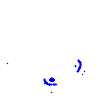
Particle: electron